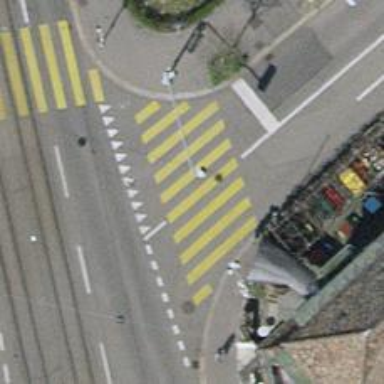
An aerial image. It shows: Road with traffic signals and zebra crossing. The crossing markings are zebra.